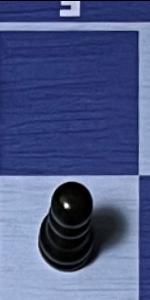
Label: Pawn_Black